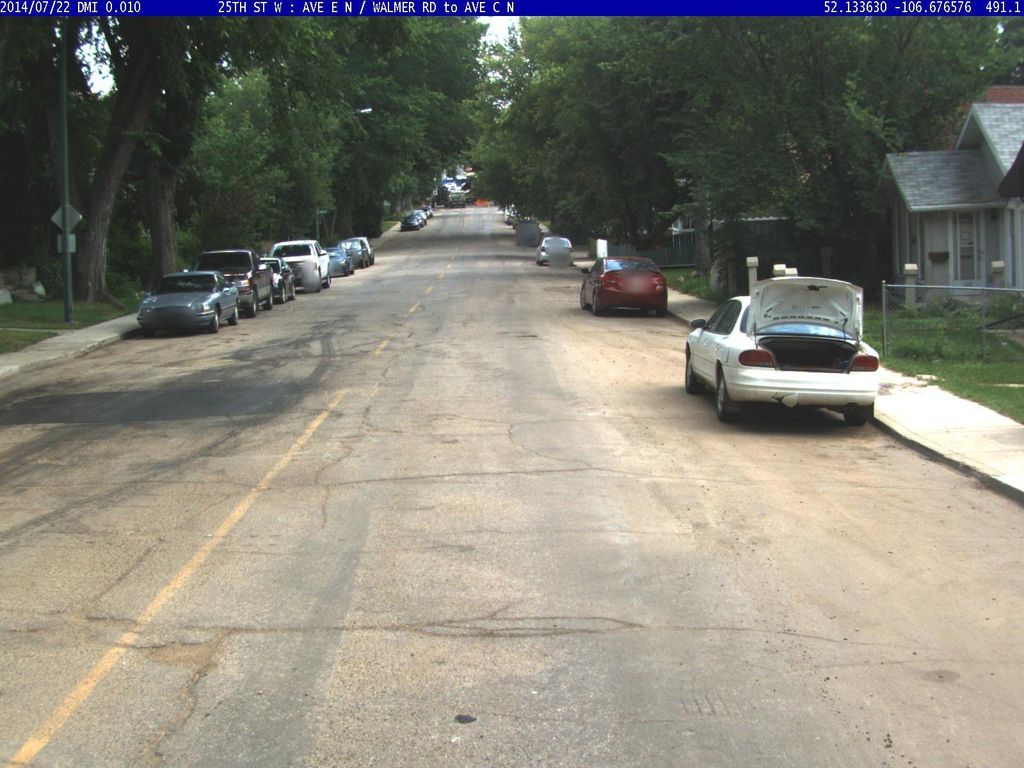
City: saskatoon